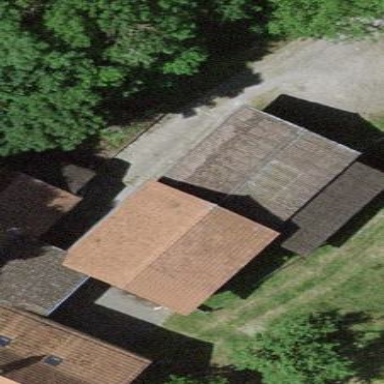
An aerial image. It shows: Barn.